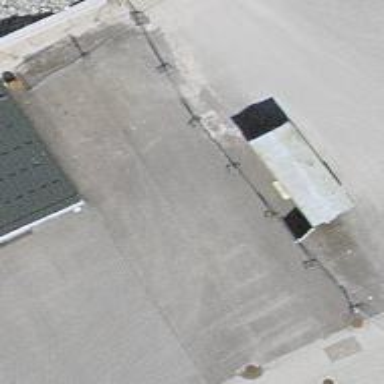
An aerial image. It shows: Industrial building.